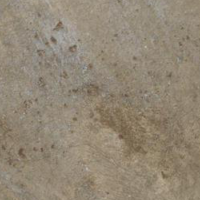
EUNIS habitat code: 23
Species observed at this site:
Papilio machaon
Fabriciana adippe
Aporia crataegi
Melanargia galathea